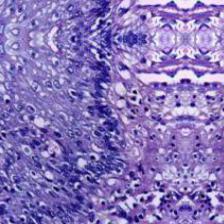
Diagnosis: Normal